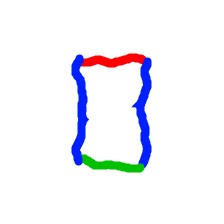
Shape: rectangle